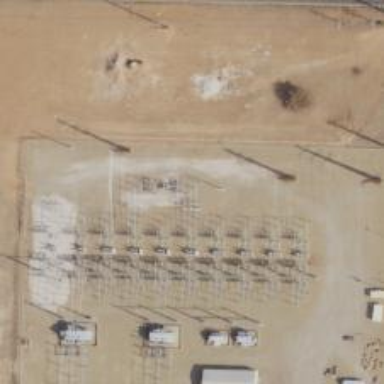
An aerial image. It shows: Switch for power supply.